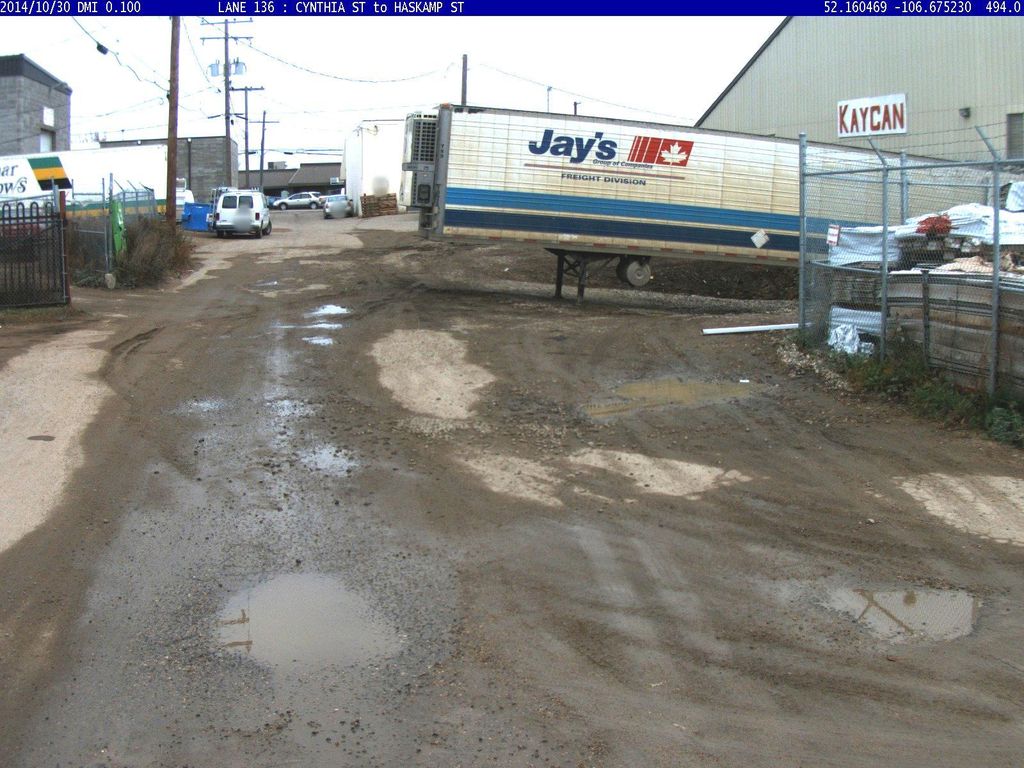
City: saskatoon